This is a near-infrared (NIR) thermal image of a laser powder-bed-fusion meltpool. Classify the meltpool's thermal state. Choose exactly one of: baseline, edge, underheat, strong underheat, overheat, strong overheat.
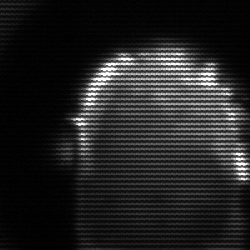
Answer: baseline